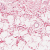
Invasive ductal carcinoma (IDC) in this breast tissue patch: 0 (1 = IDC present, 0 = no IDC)